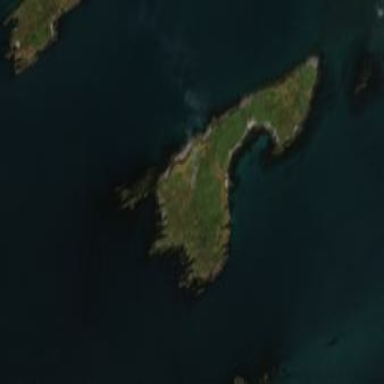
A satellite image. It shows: Island with natural coastline.